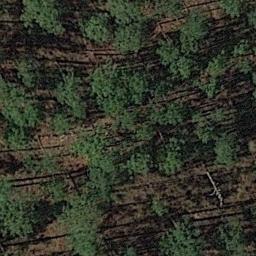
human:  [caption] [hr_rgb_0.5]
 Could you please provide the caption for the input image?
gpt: The forest has some sparse green trees randomly arranged and the forest soil is deep yellow .

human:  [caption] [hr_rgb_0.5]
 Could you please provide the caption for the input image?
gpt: This is a dense forest .

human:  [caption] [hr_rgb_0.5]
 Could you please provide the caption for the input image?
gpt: Many sparse green trees are in a forest .

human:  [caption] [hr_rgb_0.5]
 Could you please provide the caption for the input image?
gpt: The forest is on the bare land .

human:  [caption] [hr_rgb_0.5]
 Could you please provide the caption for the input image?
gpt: A sparse forest with some green trees .